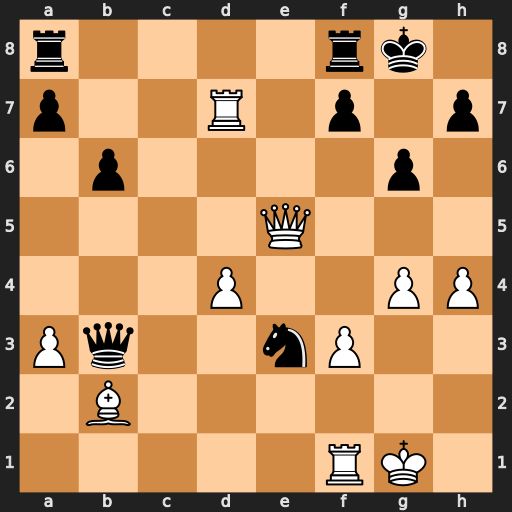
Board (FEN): r4rk1/p2R1p1p/1p4p1/4Q3/3P2PP/Pq2nP2/1B6/5RK1
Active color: w
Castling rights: -
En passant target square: -
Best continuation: d5 Qxb2 Qxb2